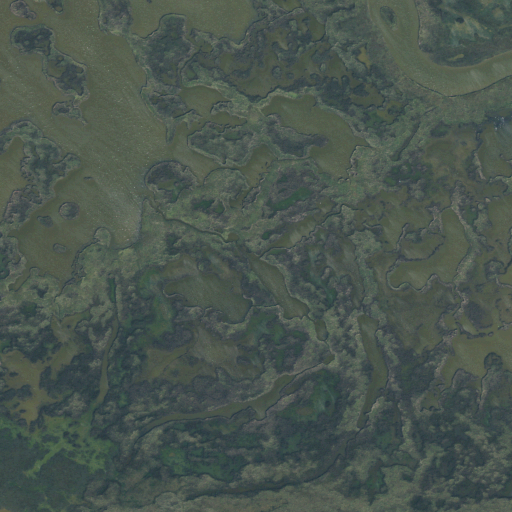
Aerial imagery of island in Texas named Egret Island containing herbaceous wetlands, open water, and barren land